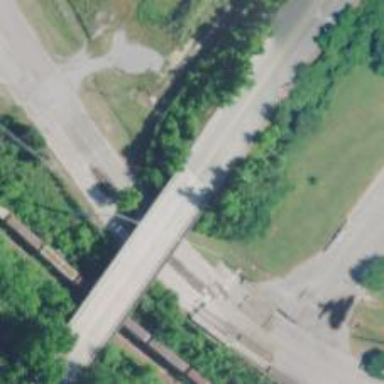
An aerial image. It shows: Bridge.